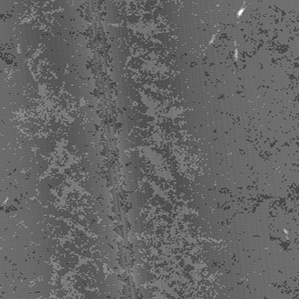
Label: frost